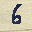
Label: 6